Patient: sex M, age 63
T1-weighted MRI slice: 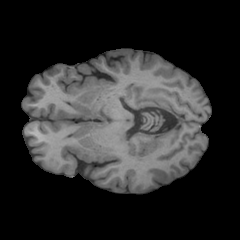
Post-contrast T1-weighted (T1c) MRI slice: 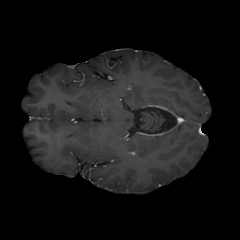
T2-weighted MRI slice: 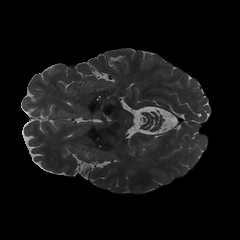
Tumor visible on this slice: no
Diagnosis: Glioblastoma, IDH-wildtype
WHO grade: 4